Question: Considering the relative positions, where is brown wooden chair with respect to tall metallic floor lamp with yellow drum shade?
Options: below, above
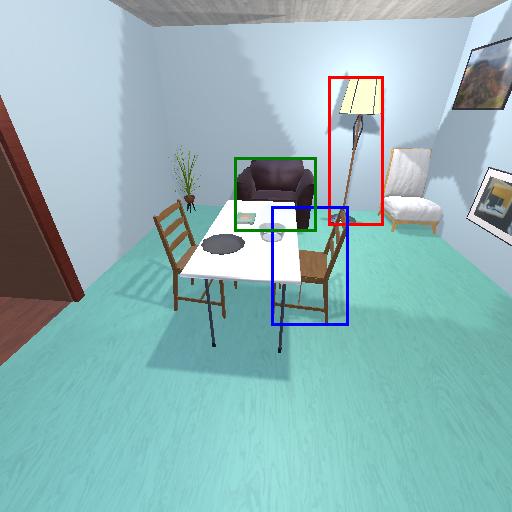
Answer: below